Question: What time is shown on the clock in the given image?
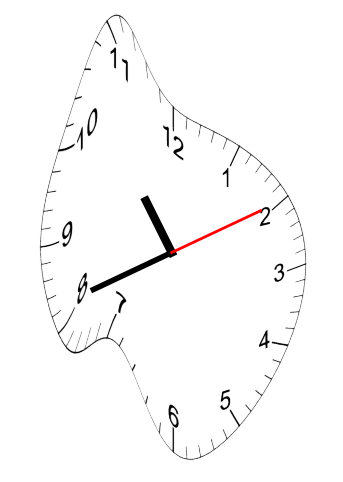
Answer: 10:41:10